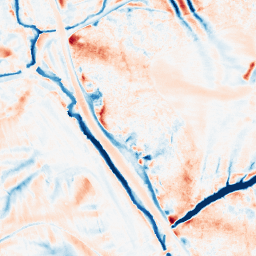
Category: edge_preserving
Decomposition family: median
Decomposition parameters: size: 21
Upsampling method: bicubic
Upsampling parameters: scale: 2
Upsampling scale: 2